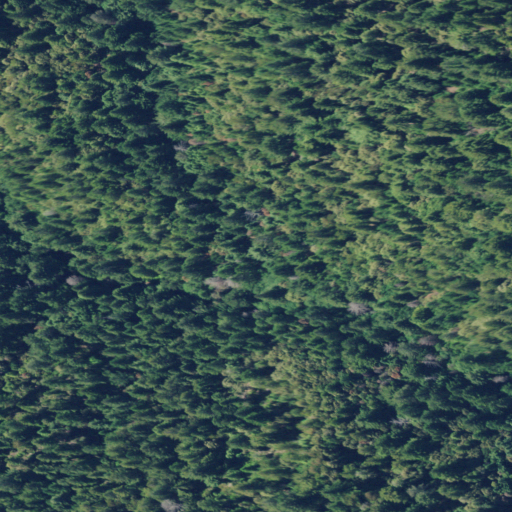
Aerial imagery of valley in California named Camp Eight Gulch containing only evergreen forest